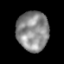
Tissue: lung
Cell type: T cells
Senescence score: 0.2379
Nuclear area (px): 1243
Mean DAPI intensity: 139.029